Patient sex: M
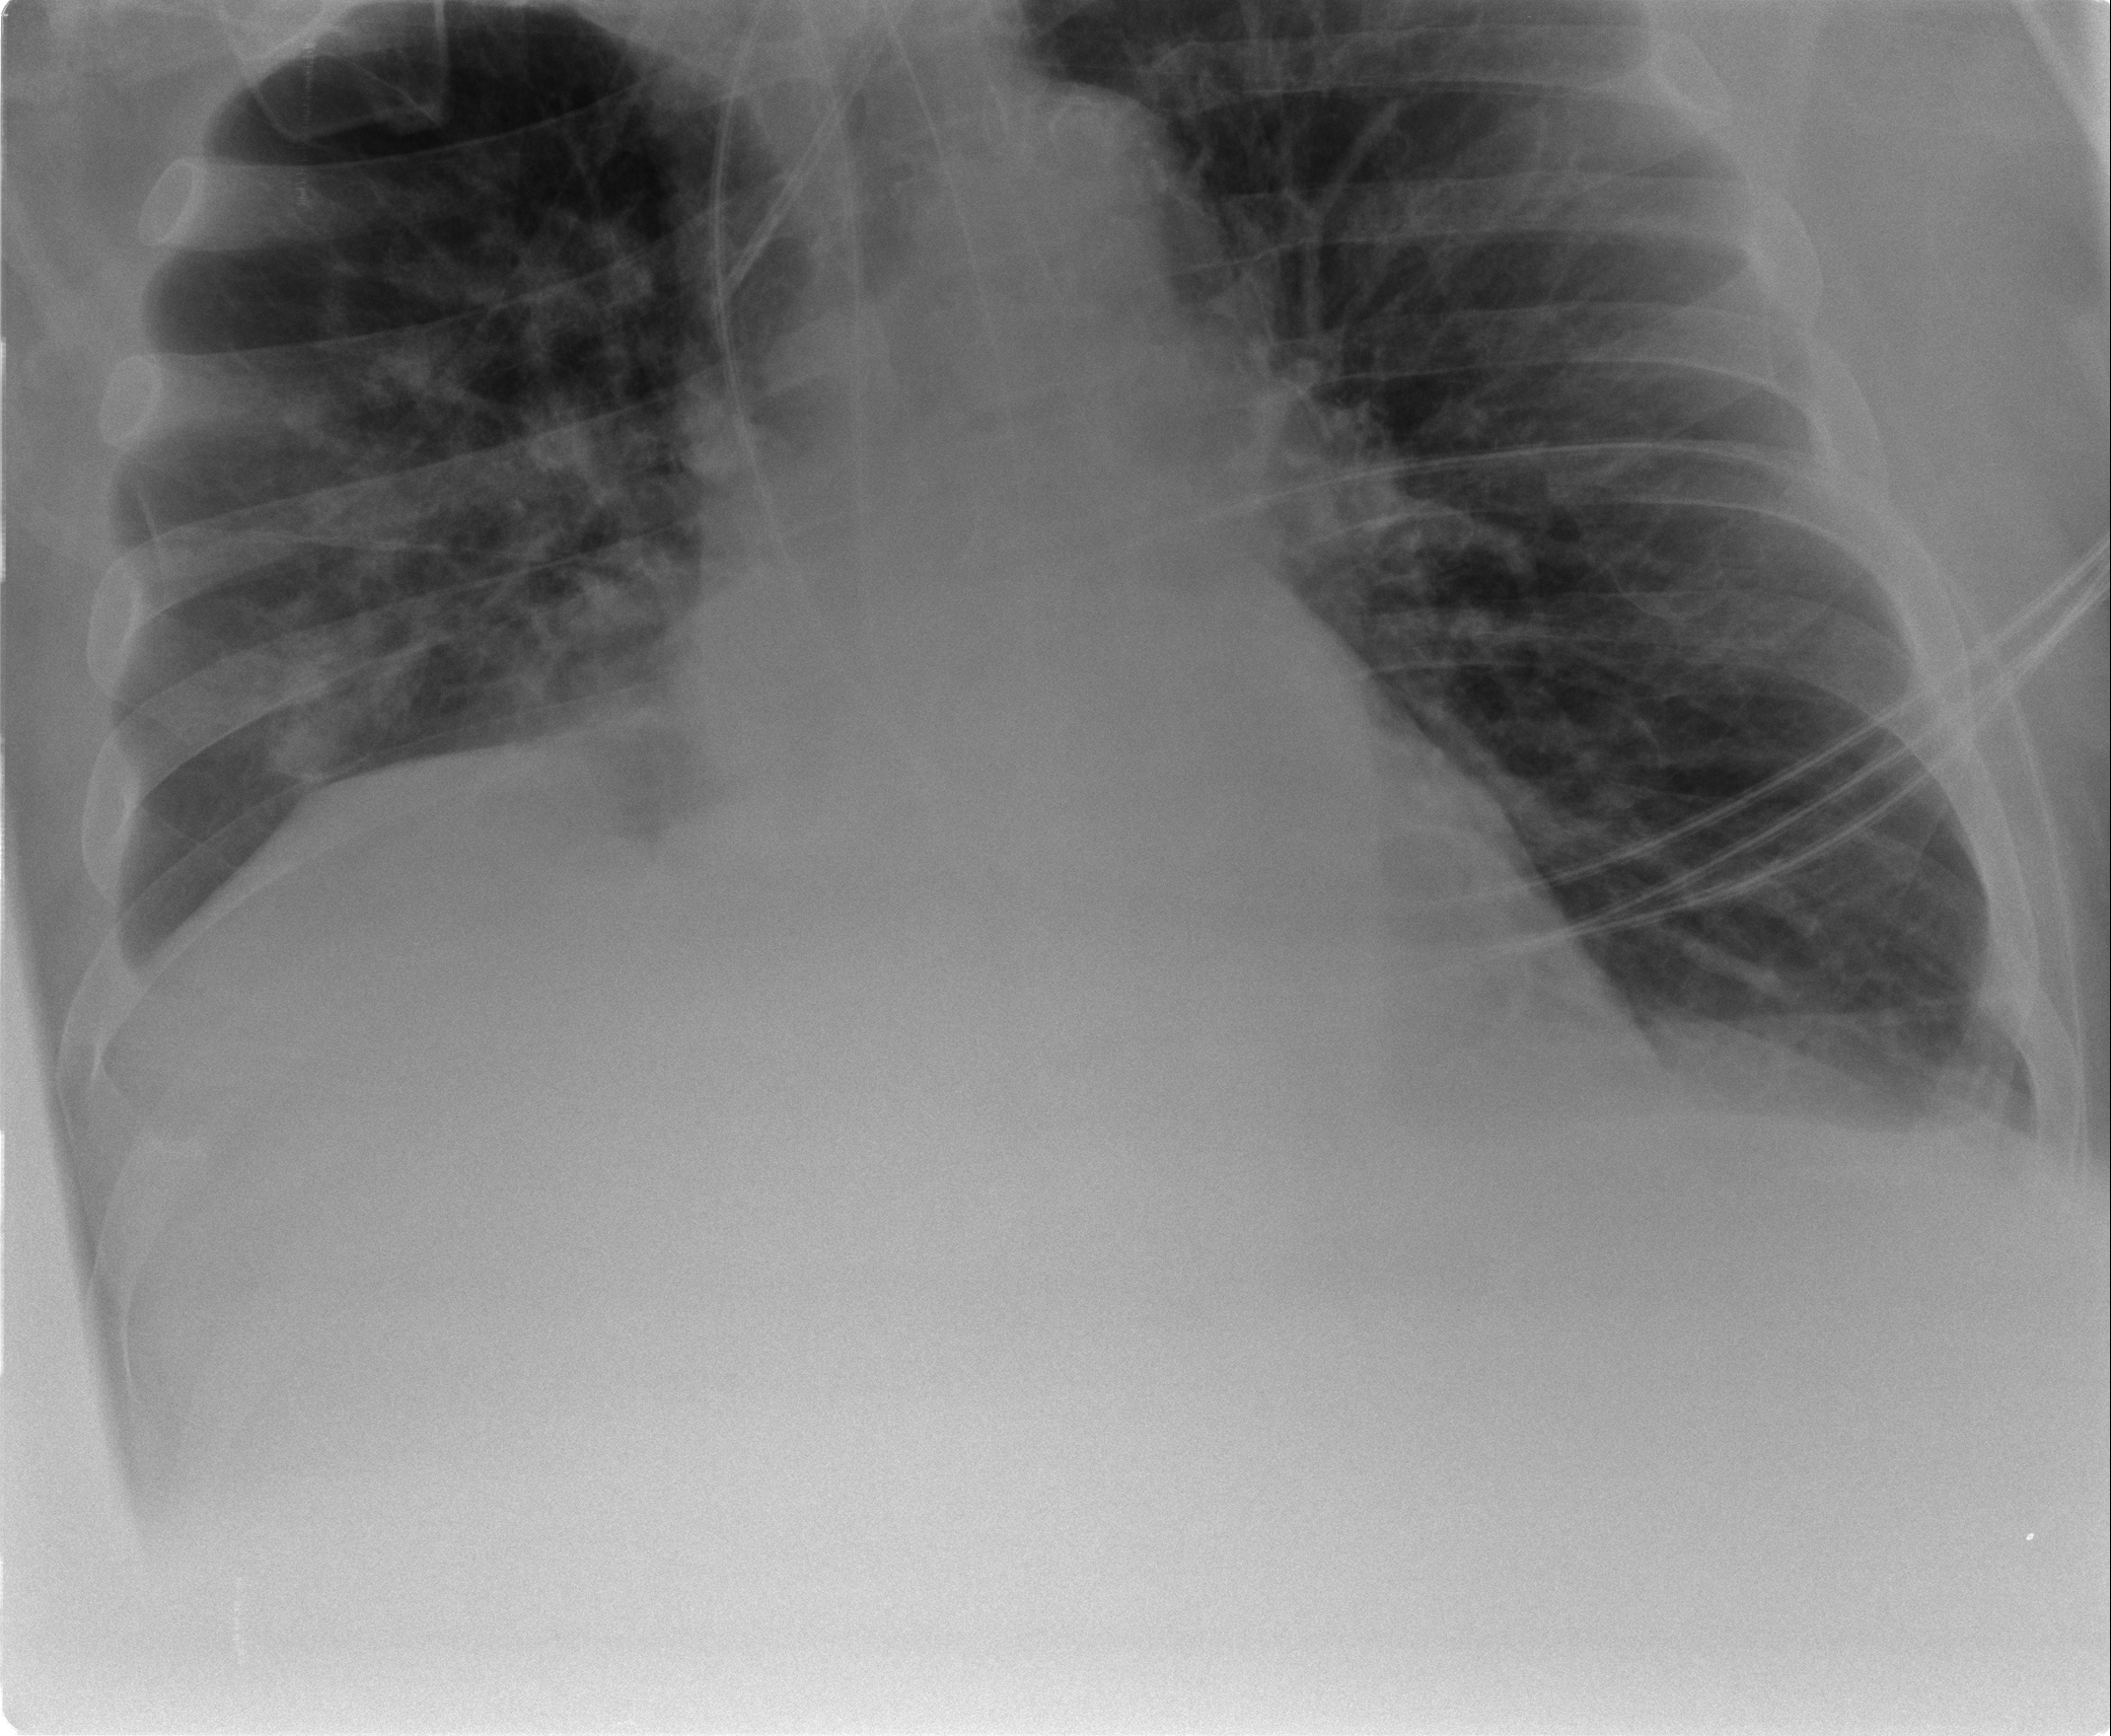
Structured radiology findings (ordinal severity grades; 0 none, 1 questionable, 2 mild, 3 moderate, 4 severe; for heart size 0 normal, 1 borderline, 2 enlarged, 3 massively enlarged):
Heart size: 1
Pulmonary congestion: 0
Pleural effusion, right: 0
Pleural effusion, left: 0
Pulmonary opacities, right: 2
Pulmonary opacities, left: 2
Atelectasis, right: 2
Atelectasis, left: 2